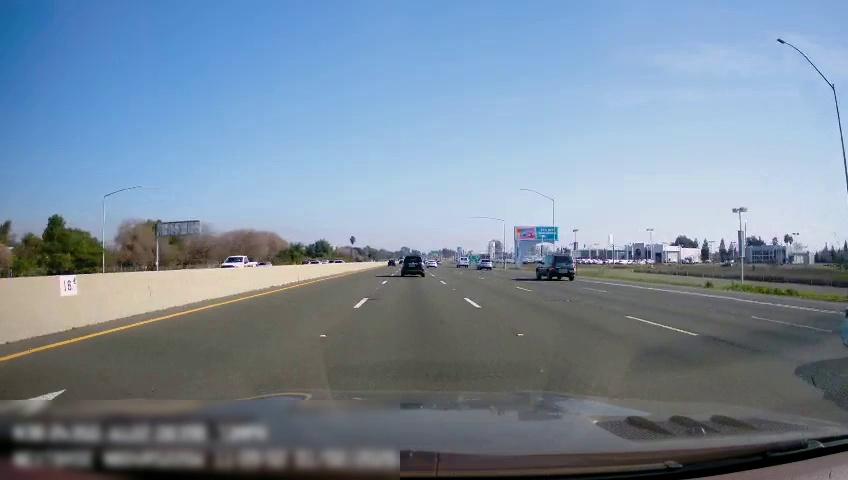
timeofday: Day
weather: Sunny
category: Drivable Space
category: Drivable Space
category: Vehicles | SUV
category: Vehicles | Car
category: Vehicles | SUV
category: Vehicles | SUV
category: Vehicles | SUV
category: Vehicles | Van
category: Vehicles | Car
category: Vehicles | Truck
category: Vehicles | Car
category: Vehicles | Car
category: Lanes | Alternate Lane
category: Lanes | Current Lane
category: Lanes | Current Lane
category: Lanes | Alternate Lane
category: Lanes | Alternate Lane
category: Lanes | Alternate Lane
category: Traffic | Signs
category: Traffic | Signs